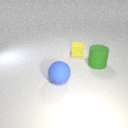
large blue rubber sphere to the left of large green rubber cylinder